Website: macys
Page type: customer-info-address
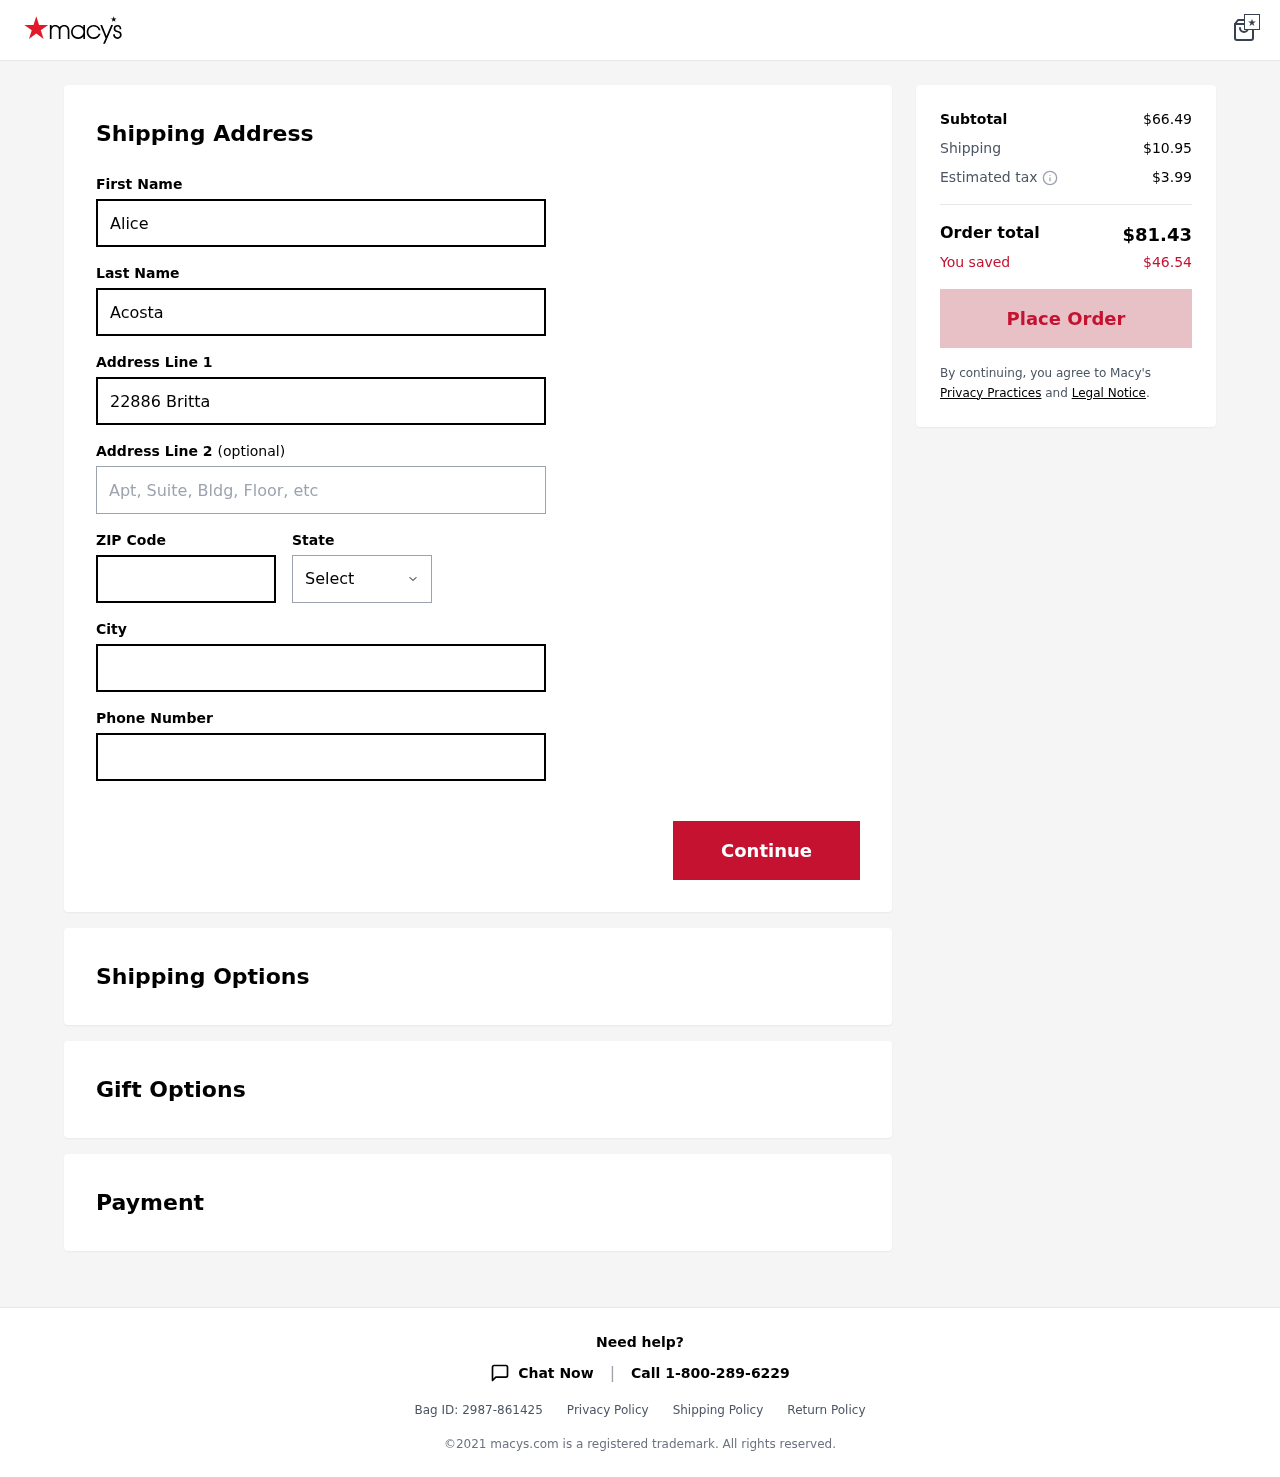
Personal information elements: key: PII_CITY
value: Estesmouth
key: PII_FIRSTNAME
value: Alice
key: PII_LASTNAME
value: Acosta
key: PII_PHONE
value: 8557119572
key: PII_POSTCODE
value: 59239
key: PII_STATE
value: Louisiana
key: PII_STREET
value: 22886 Brittany Shoal
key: PII_STREET2
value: Apt. 757
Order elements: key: ORDER_SUBTOTAL
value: $66.49
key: ORDER_SHIPPING_COST
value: $10.95
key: ORDER_TAX
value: $3.99
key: ORDER_TOTAL
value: $81.43
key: ORDER_SAVINGS
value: $46.54